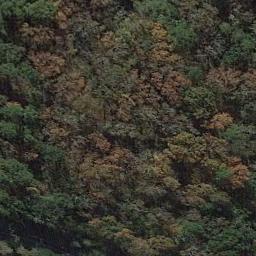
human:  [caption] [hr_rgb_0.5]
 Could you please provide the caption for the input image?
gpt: The forest is consist of yellow and green trees .

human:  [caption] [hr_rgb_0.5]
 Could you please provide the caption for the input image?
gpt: Many trees with yellow and green leaves are in a forest .

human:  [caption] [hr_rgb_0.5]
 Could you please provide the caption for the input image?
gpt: The forest has a lot of dense yellow trees and some green trees mixed with yellow trees .

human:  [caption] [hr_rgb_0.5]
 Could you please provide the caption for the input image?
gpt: This is a dense forest .

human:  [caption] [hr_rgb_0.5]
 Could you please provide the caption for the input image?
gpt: A dense forest with many brown trees and some green trees .